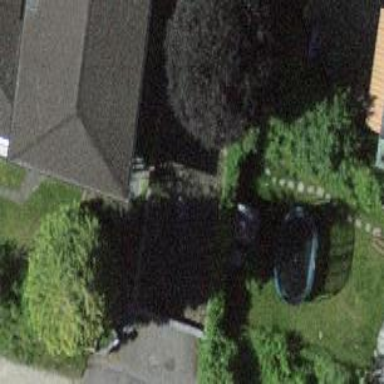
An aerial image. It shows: Garage.